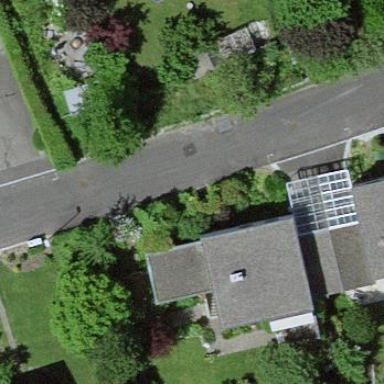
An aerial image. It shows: Residential building.